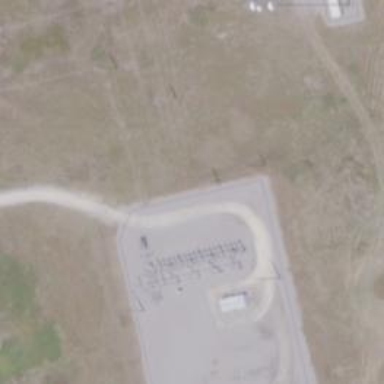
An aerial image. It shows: There is fence around switching substation.